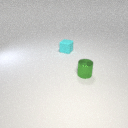
small green metal cylinder in front of small cyan rubber cube